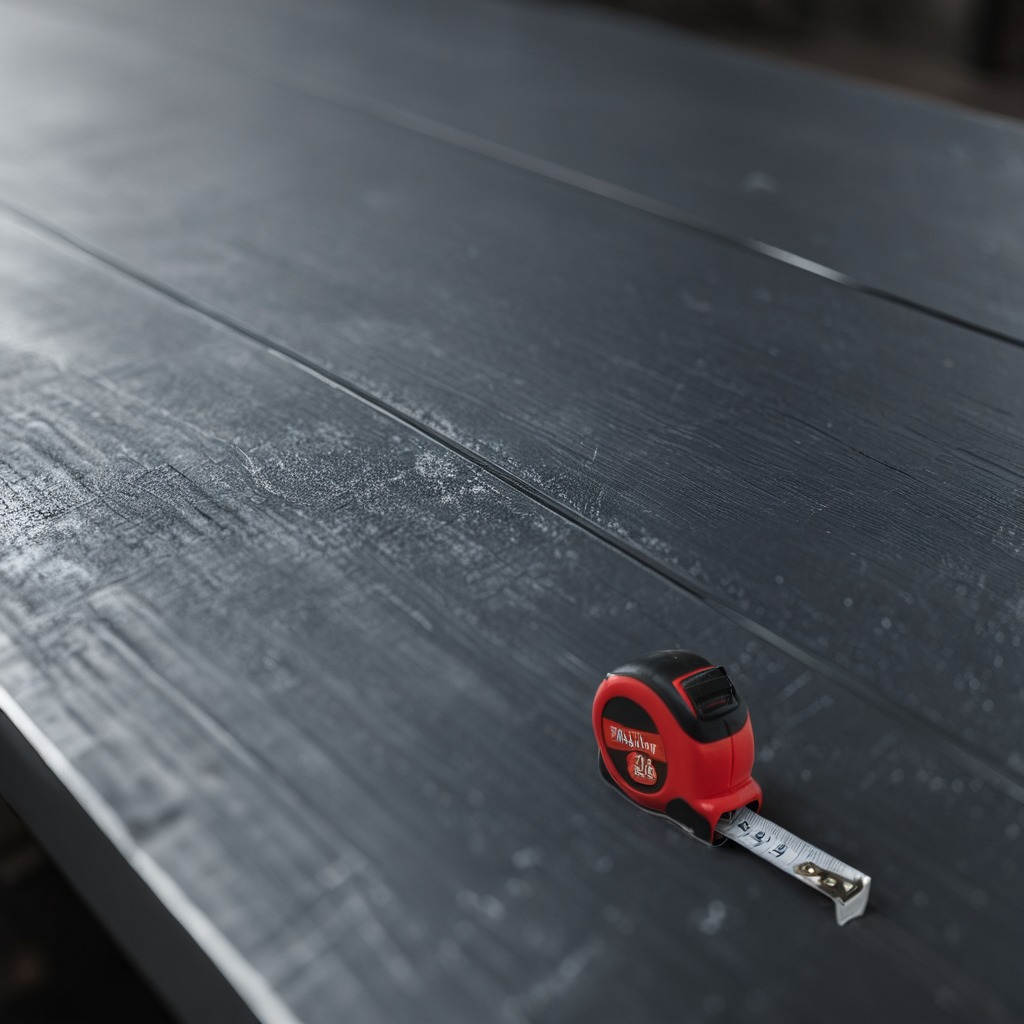
A measuring tape lies on a cold steel table in a mining workshop.